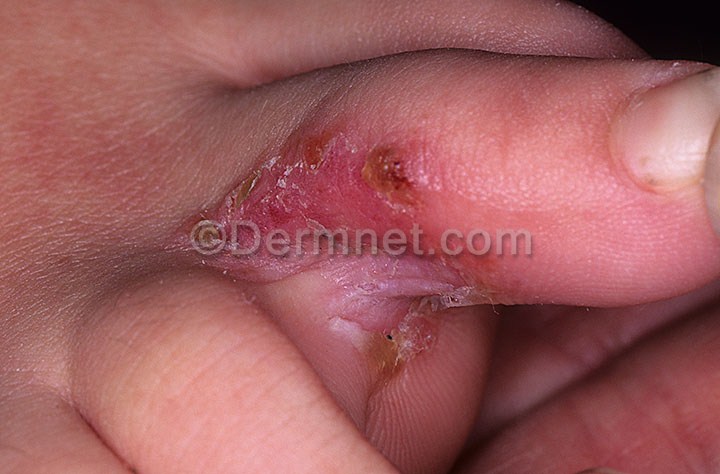
Disease: Tinea Ringworm Candidiasis and other Fungal Infections